Interaction volume radius: 10 \u00c5
Interaction volume height: 15 \u00c5
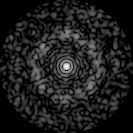
Disorder parameter: 0.7862